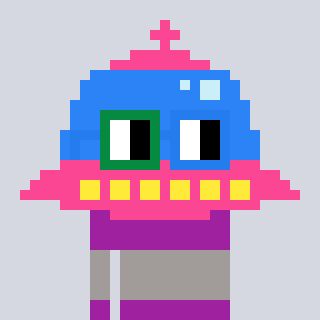
a pixel art character with square green and blue glasses, a ufo-shaped head and a magenta-colored body on a cool background